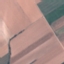
Land use / land cover: AnnualCrop